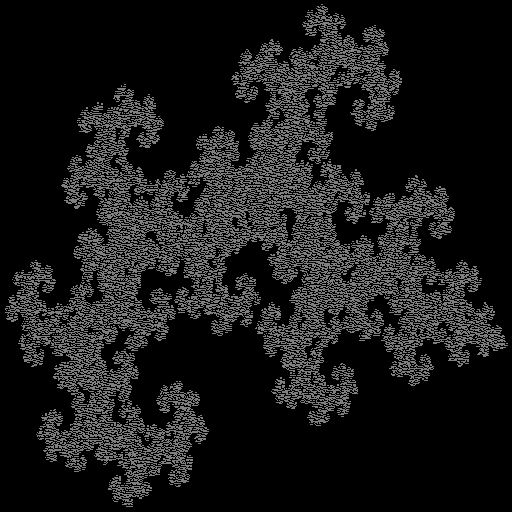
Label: a2